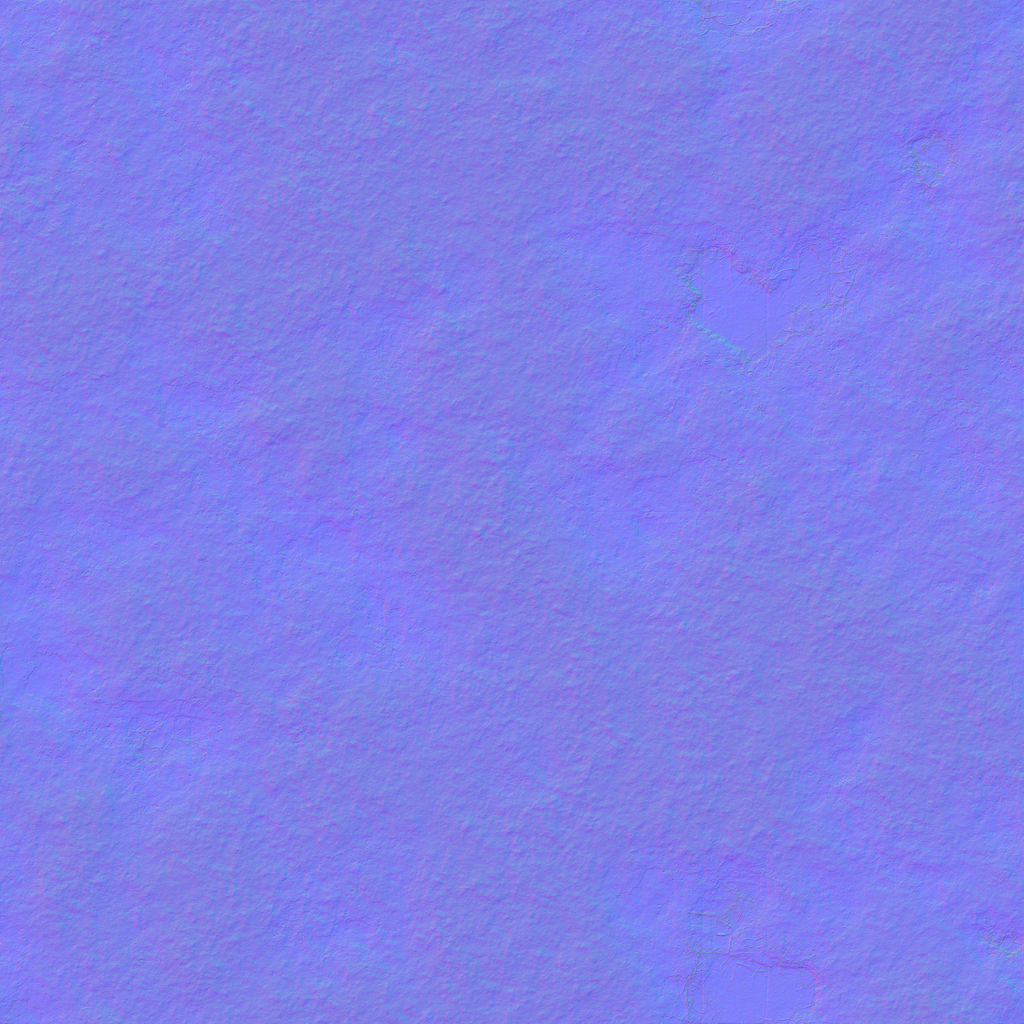
Texture map type: NormalDX